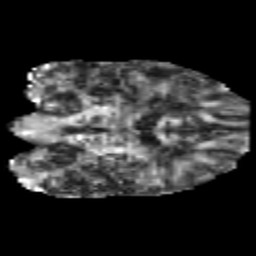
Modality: FA
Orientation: coronal
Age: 24
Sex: male
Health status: healthy
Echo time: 0.074 s